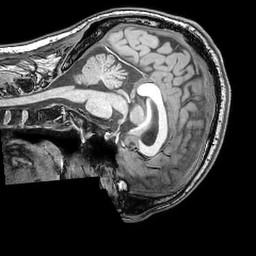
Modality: T1w
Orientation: sagittal
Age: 23
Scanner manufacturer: philips
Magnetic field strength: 3 T
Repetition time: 0.007 s
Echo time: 0.003501 s